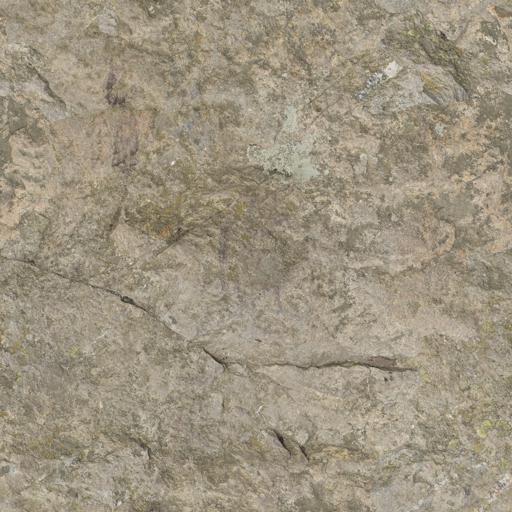
Tags: beige rock smooth